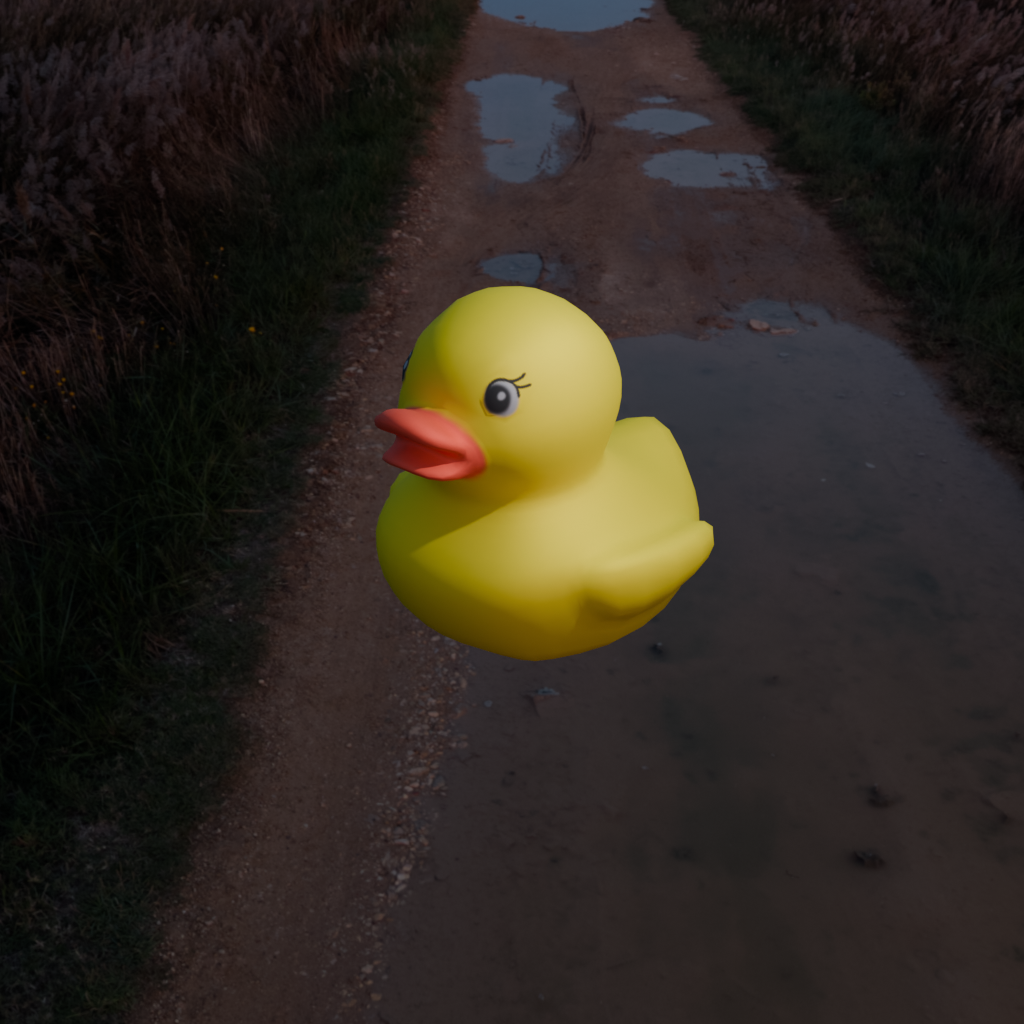
an image of a yellow rubber duck seen from <front_left> in a muddy path at sunset with fields on both sides.